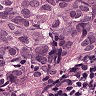
Metastatic tissue present: yes